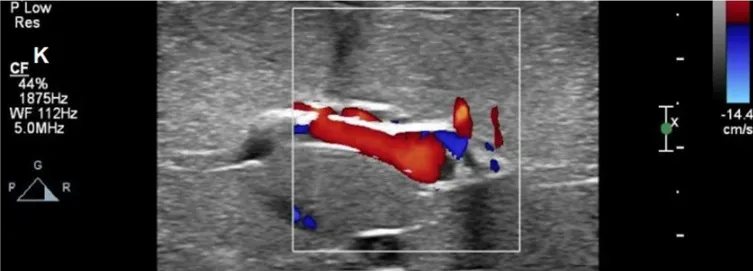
Normal blood flow signal of portal vein.
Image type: radiology (ultrasound)